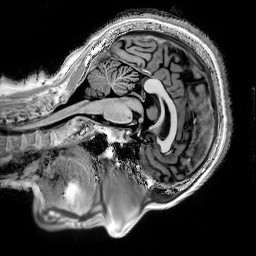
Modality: T1w
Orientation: sagittal
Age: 63
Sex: female
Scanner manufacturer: siemens
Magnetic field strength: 3 T
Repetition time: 5 s
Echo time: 0.00298 s